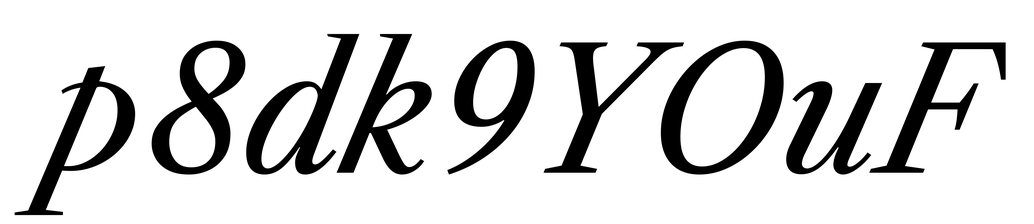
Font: LibreCaslonText-Italic_Italic